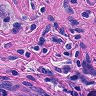
Metastatic tissue present: yes